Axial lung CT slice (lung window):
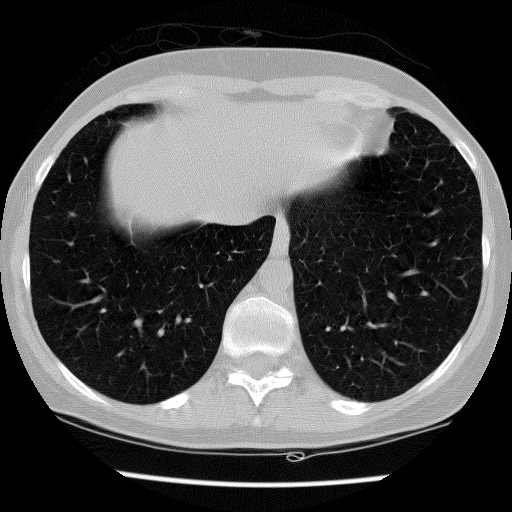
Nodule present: no